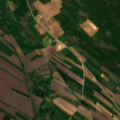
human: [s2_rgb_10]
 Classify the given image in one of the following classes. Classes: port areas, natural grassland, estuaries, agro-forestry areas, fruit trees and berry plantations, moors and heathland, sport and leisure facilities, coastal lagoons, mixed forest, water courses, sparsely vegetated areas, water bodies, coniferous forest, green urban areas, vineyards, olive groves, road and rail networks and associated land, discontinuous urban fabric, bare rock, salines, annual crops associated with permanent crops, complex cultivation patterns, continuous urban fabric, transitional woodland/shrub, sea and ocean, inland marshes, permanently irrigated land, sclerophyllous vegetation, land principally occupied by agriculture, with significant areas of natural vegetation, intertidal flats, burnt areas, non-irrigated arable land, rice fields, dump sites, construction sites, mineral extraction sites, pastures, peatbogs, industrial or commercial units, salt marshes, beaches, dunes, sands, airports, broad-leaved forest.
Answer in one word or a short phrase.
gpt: non-irrigated arable land, broad-leaved forest, transitional woodland/shrub